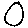
Label: circle